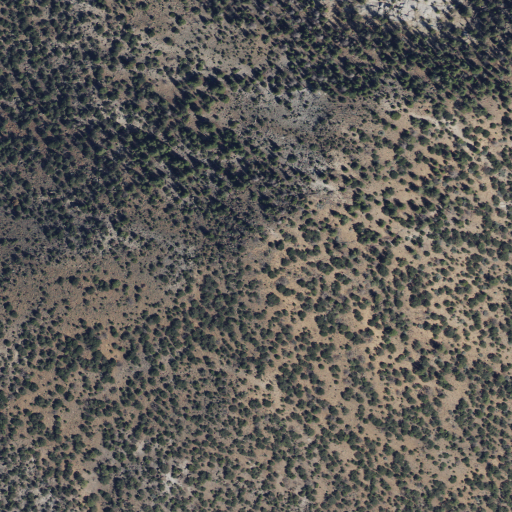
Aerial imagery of mountain in Utah named The Ant Hill containing evergreen forest and shrub